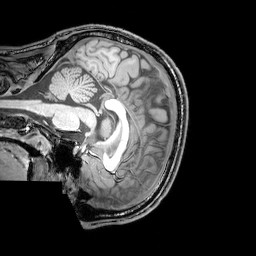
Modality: T1w
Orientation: sagittal
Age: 23
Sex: male
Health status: healthy
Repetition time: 0.081 s
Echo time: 0.037 s